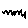
Label: zigzag